Here is the wavelet time-frequency representation (scalogram) of a rolling-element bearing's vibration measurement. Classify the bearing condition as one of: normal, inner_race, outer_race, ball.
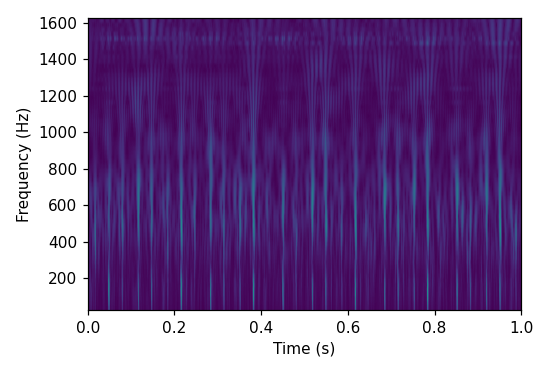
Answer: inner_race